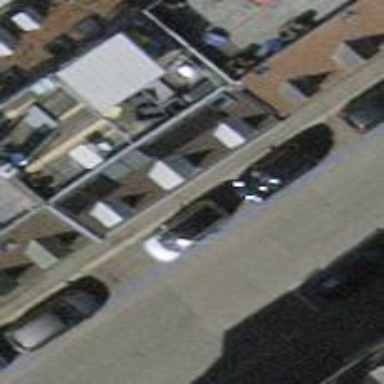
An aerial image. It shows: Parking lane area.